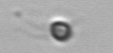
Label: flagellate